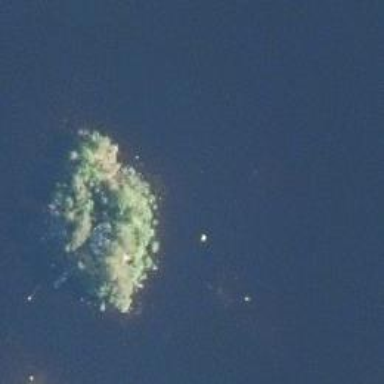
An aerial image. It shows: Islet.